Question: I'm using Flex, and I have a text area, and when I enter some text and hit the or button on the keyboard, I want it to create some design with an 'X' mark, exactly like the Stack Overflow tags section.
If I enter "Flex" and hit space or enter, it will add 'Flex X'. Then if I click the cross mark ('X'), "Flex" will be removed from the tags text box.

Please help me with how to do this type of text box or text area.
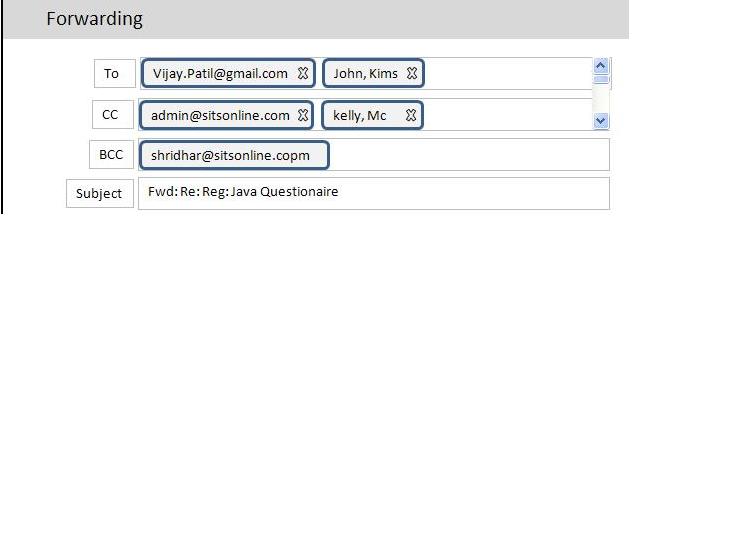
Answer: Doing this isn't trivial. Here's the approach I used several years ago on an email client.
Create a custom "container" class that either extends a 'Group' (Flex 4) or 'UIComponent' (Flex 3). This container will have two types of child objects: a 'TextInput' and another object that represents the tag or email address.
Initially the container only has one child, the 'TextInput' which is sized to be 100% of the width of the container. The 'TextInput' has a keyboard event listener to detect when the user presses or to "commit" the address and convert it to the "tag" object.
When the text is "commited", you:
- - -
The "tag" object has an event listener for the "x" icon, which when clicked causes the tag to be removed from the container.
In Flex 4 your container class can be a 'Group' and all of the sizing/positioning of the child text input and tag objects can be done by a custom Spark layout. If you were doing this in Flex 3, the sizing/positioning logic would be part of the container's logic. In both cases, you should use the appropriate Flex life cycle methods to do the sizing/positioning of the container's child objects.